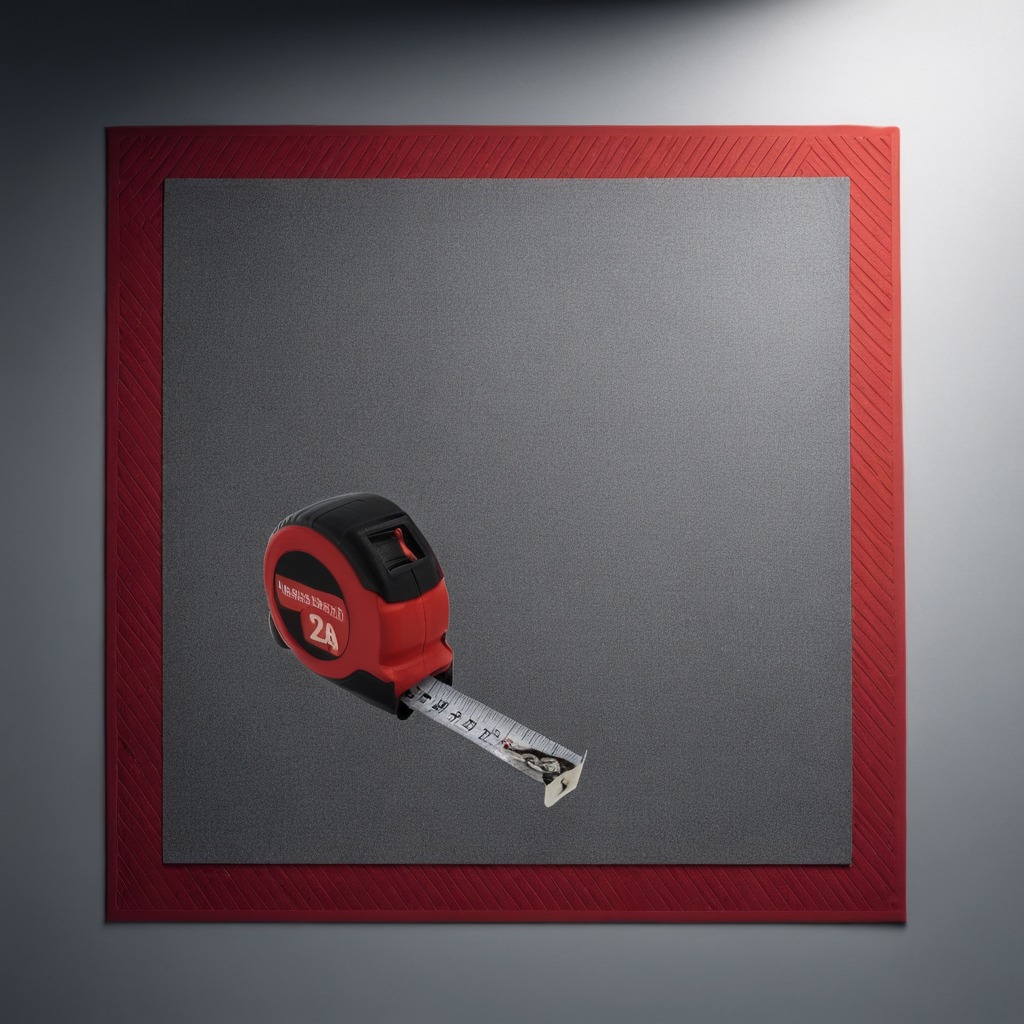
A measuring tape is lying on a clean granite tabletop covered with a red rubber mat inside a workshop under bright overhead lighting crisp shadows high clarity worn but beneath the mat.